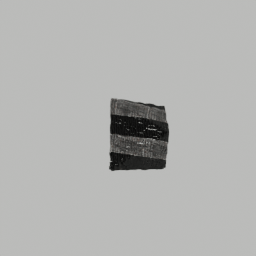
Label: architecture